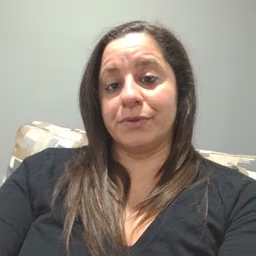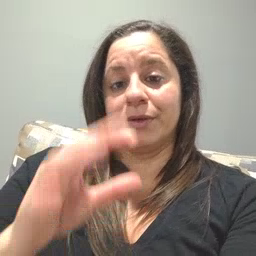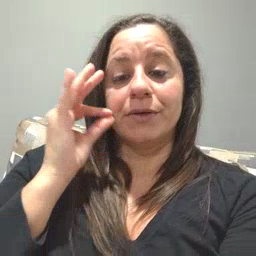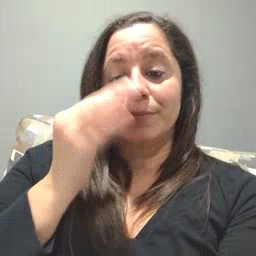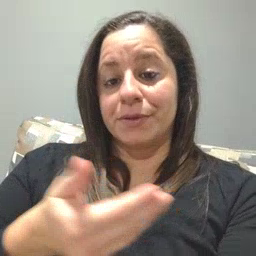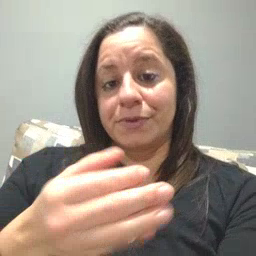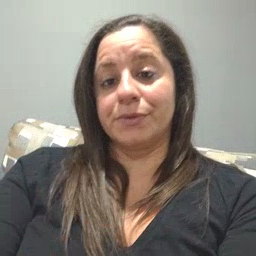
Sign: kitty